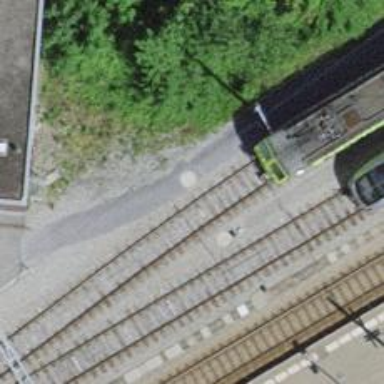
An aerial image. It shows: Single track siding used for service.